Question: i'm trying to get user information from database, but it keep giving me an empty array.
code : i.stack.imgur.com/Op4HB.png
'''
$information = array();
$user = 'admin';
$myuser = new mysqli(HOST, USER, PASSWORD, DATABASE);
if ($info = $myuser->prepare("SELECT id,username,email,bd,firstname,lastname,gender,ppicture,cpicture FROM members WHERE username = ?")) {
$info->bind_param("s", $user);
/* execute query */
$info->execute();
/* get result */
$result = $info->get_result();
/* bind result variables */
$info->bind_result($information['id'],$information['username'],$information['email'],$information['birthday'],$information['first_name'],$information['last_name'],$information['gender'],$information['profile_picture'],$information['cover_picture']);
$info->fetch();
$rows = $result->num_rows;
$info->close();
}
if (!$rows) {
redirect('http://example.com/');
} else {
print_r($information);
}
'''
this is what i get :

can someone help me in this ? i use mysqli all the time but i don't know what went wrong this time.
thanks.
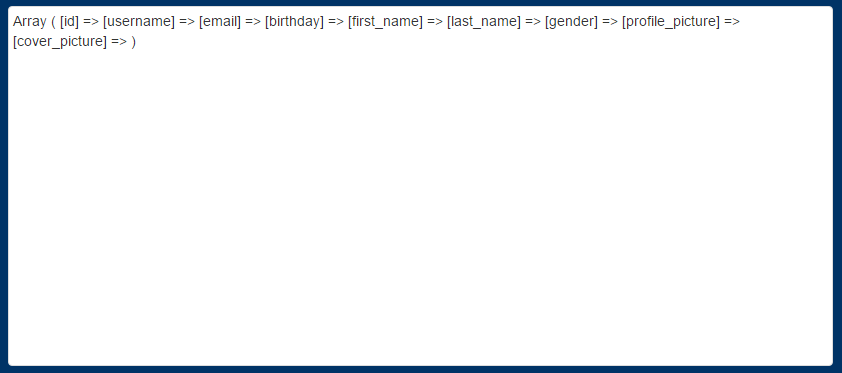
Answer: i fixed it myself
i found the answer at <URL>
thanks anyways !
'''
<?php
$mysqli = new mysqli(HOST, USER, PASSWORD, DATABASE);
if ($mysqli->connect_errno) {
echo "Failed to connect to MySQL: (" . $mysqli->connect_errno . ") " . $mysqli->connect_error;
}
$query = "SELECT id,username,email,bd,firstname,lastname,gender,ppicture,cpicture FROM members WHERE username = ?";
$stmt = $mysqli->prepare($query);
$stmt->bind_param("s", $user);
$stmt->execute();
$res = $stmt->get_result();
$rows = $res->num_rows;
$information = $res->fetch_assoc();
if($rows == 0 ) {
redirect("http://example.com");
}
print_r($information);
?>
'''
>
output
> Array ( [id] => 15 [username] => admin [email] => admin@theboat.tn [bd] => 2017-02-07 [firstname] => Saif [lastname] => Eddin [gender] => male [ppicture] => 1f4c1b47a3910039e60851c453ae4d80_a.jpg [cpicture] => default_c.jpg )